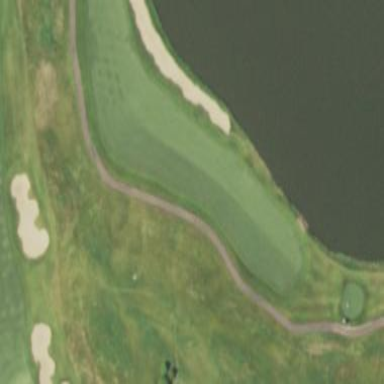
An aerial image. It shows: Sandy area is golf bunker.